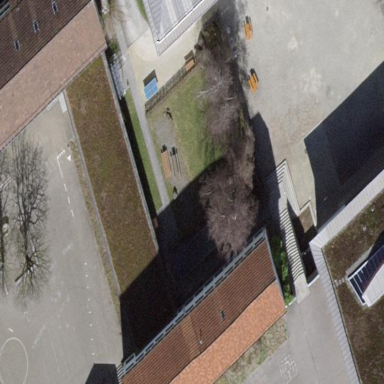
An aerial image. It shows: School building.